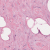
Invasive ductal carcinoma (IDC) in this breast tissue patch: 0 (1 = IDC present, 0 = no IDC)